Правильная треугольная пирамида $ABCD$ изготовлена из прозрачного материала с показателем преломления $n=1.6$. Все углы при вершине пирамиды $A$ — прямые. В основании пирамиды лежит правильный треугольник $BCD$, длины сторон которого равны $a=2.0~мм$. Эту пирамиду также можно представить, как «угол, отрезанный от куба». Пирамида однородно освещается так, что свет падает вдоль ее высоты, перпендикулярно плоскости основания.
Нарисуйте, область на основании пирамиды, освещенную светом, преломленным гранью $ABC$.
Параллельно основанию пирамиды на расстоянии $L=10~см$ от него расположен экран. Нарисуйте области освещенные светом, преломленным пирамидой, на этом экране. Укажите положение и размеры этих областей.
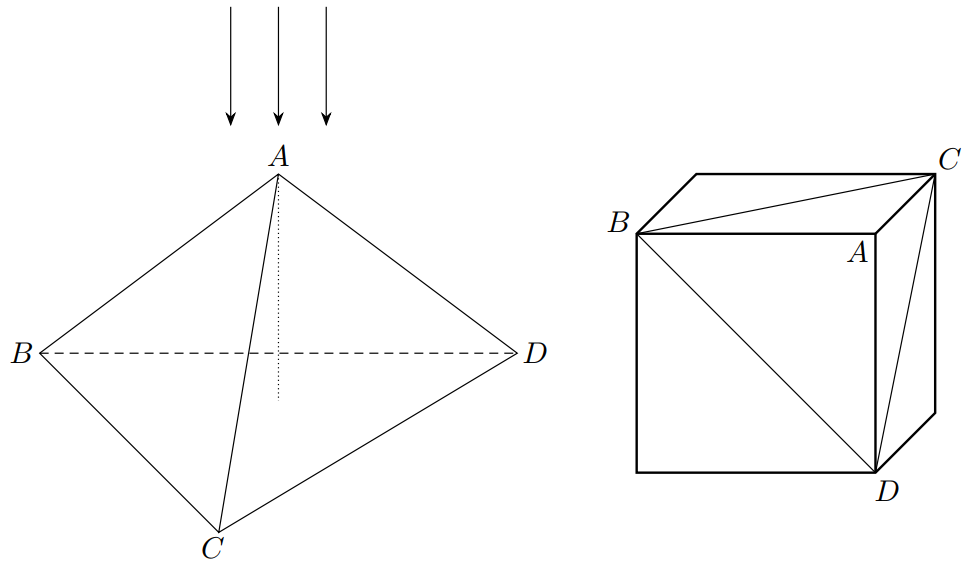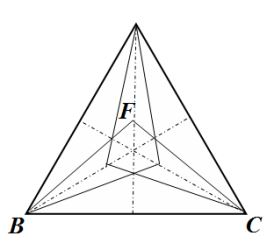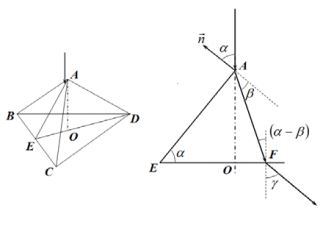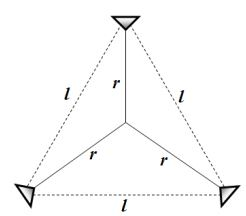
Нарисуйте, область на основании пирамиды, освещенную светом, преломленным гранью $ABC$.
Решение: Найдем положение точки падения $F$ этого луча на основание пирамиды. Высота боковой грани $|AE|=\frac{a}{2}$, высота пирамиды $|AO|=\frac{a}{2}\sin\alpha=\frac{a}{2}\sqrt{\frac{2}{3}}=0.41~мм$. Тогда длина отрезка $|OF|=|AO|\operatorname{tg}(\alpha−\beta)=0.24~мм$. Окончательно получаем, что эта точка лежит на расстоянии $|DF|=|OD|-|OF|=\frac{a}{\sqrt{3}}-0.24~мм=0.91~мм$. Или на расстоянии $|EO|=a\frac{\sqrt{3}}{2}-|DF|=0.82~мм$ от середины стороны основания.Таким образом, свет, преломленный рассматриваемой гранью, $BCF$ осветит на основании треугольник. Аналогичные треугольники будут освещены светом, преломленным остальными двумя гранями (см. рисунок).

Параллельно основанию пирамиды на расстоянии $L=10~см$ от него расположен экран. Нарисуйте области освещенные светом, преломленным пирамидой, на этом экране. Укажите положение и размеры этих областей.
Решение: Найдем угол $\gamma$, под которым лучи выйдут из пирамиды после преломления на её основании. Из рис. 1 и закона преломления следует, что $$\sin\gamma=n\sin(\alpha-\beta)=n(\sin\alpha\cos\beta-\cos\beta\sin\alpha)=\sqrt{\frac{2}{3}}\sqrt{n^2-\frac{2}{3}}-\sqrt{\frac{\sqrt{2}}{3}}. \tag{1}$$Численное значение этого угла $\gamma=41^{\circ}$.Так как лучи преломленные на одной грани параллельны, то на экране они осветят область, такую же, как и на основании пирамиды. Только эти треугольные области разойдутся на расстояние $r=L\operatorname{tg}\gamma=8.6~см$. Таким образом, на экране будут освещены три малых треугольных области, находящиеся в вершинах правильного треугольника со стороной $l=r\sqrt{3}=14.9~см$.
Темы:
T, Жаутыковские